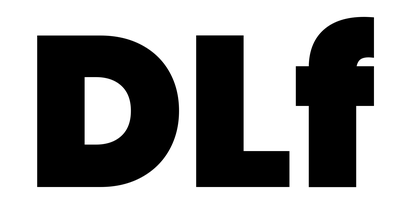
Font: Poppins-Black